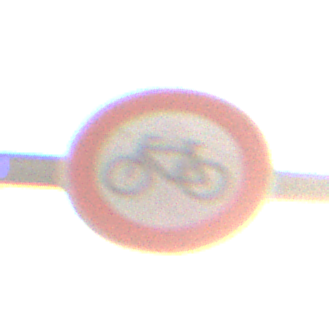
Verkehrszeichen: VerbotRadverkehr
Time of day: MorningAfternoon
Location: Outdoor (Urban)
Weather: PartlyCloudy
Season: NotSpecified
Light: Natural